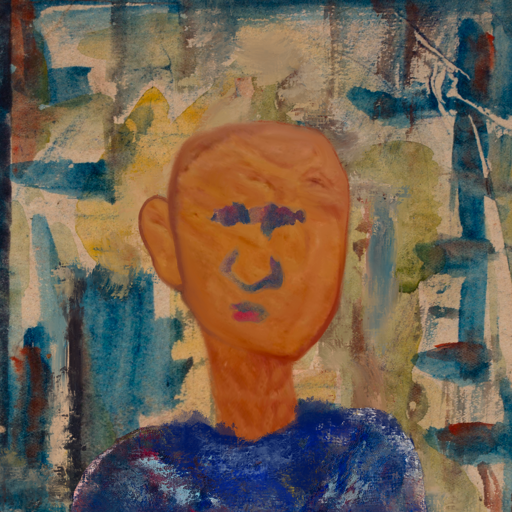
Background: Orphan, Head And Neck Front: Pious_Lady, Face Front: In_The_Sun, Bust: Irani, Hair Front: Blank, Head Accessory: Blank, Second Necklace: Blank, Necklace: Blank, Baby: Blank